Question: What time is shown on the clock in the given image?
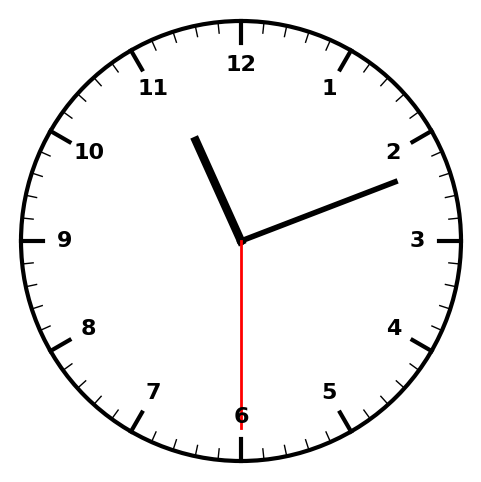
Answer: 11:11:30